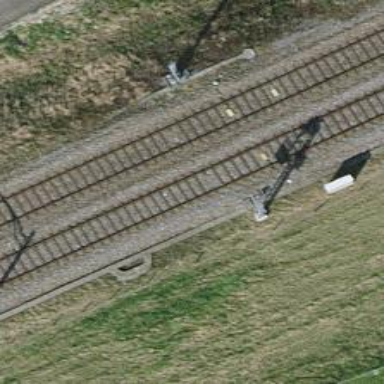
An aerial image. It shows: Railway signal.